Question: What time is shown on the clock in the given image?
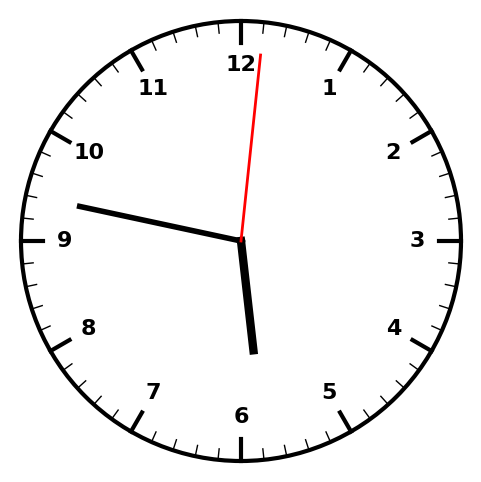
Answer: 05:47:01